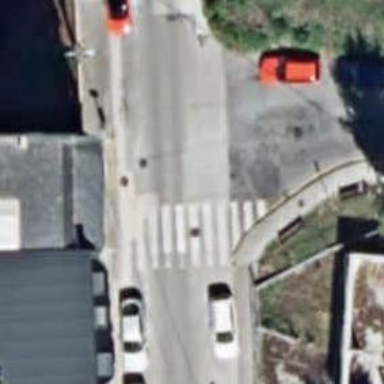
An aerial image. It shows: Uncontrolled road crossing.